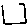
Label: square